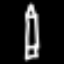
Label: pencil